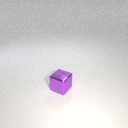
small purple metal cube